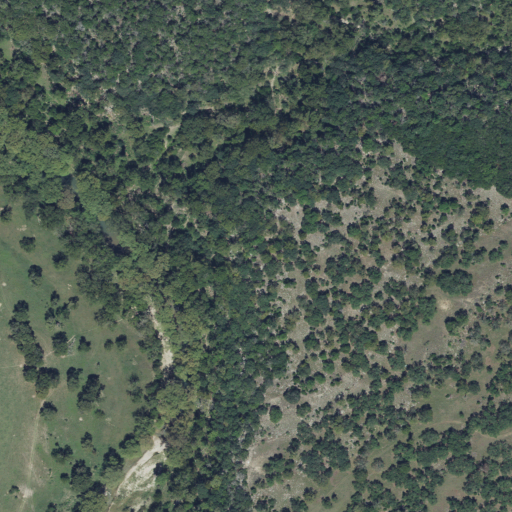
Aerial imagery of valley in Texas named Spicewood Canyon containing evergreen forest, deciduous forest, shrub, grassland, and woody wetlands